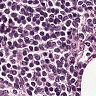
Metastatic tissue present: no